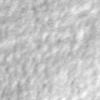
Label: no_change